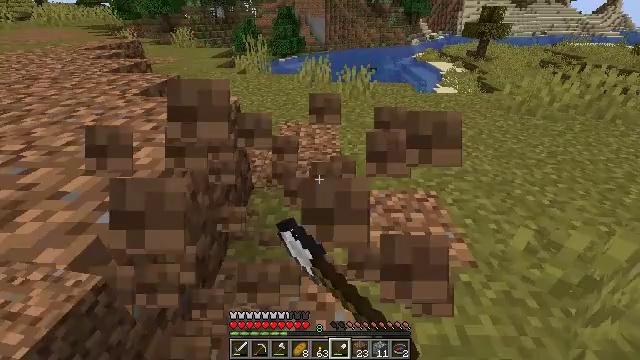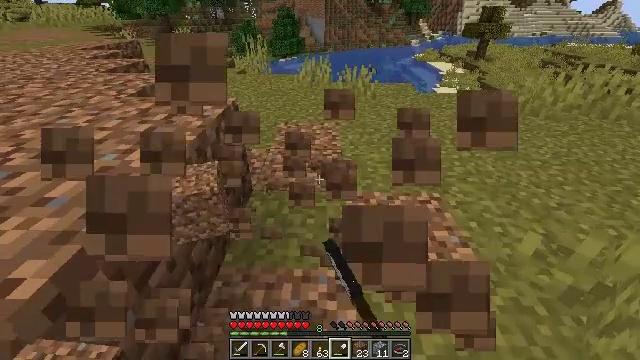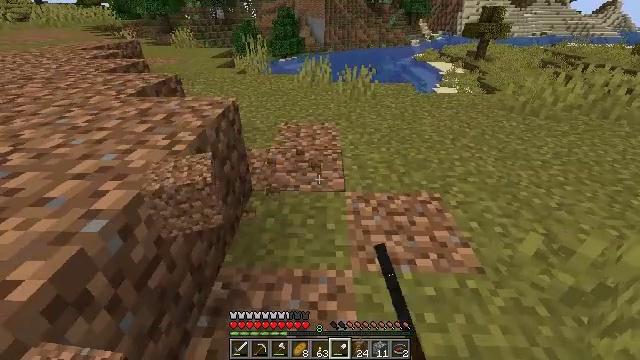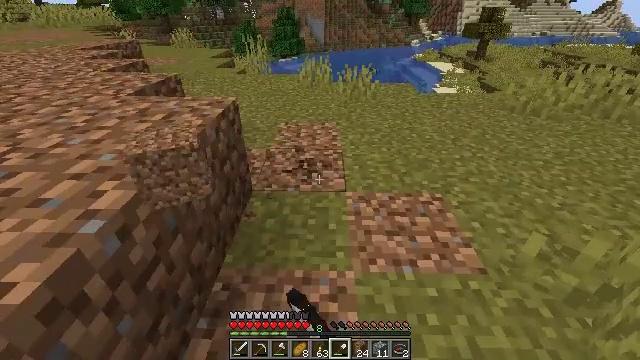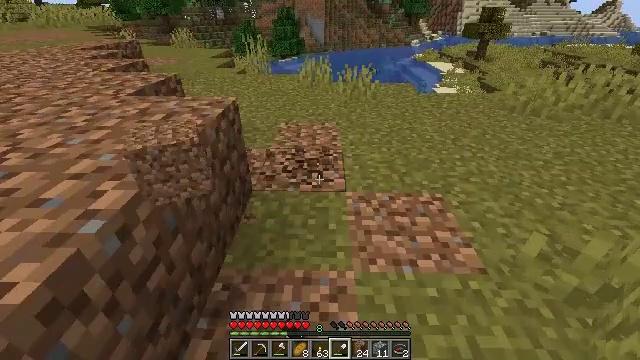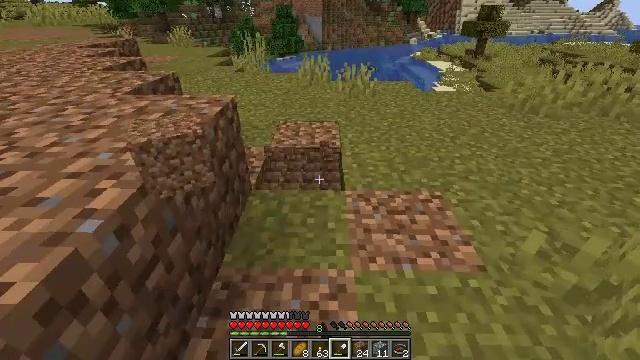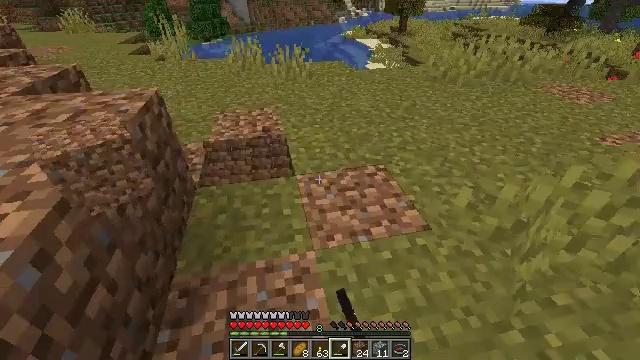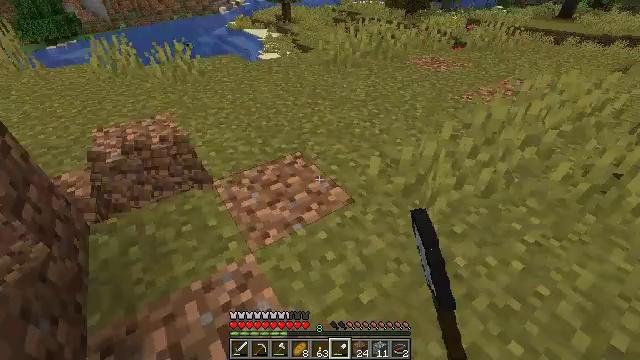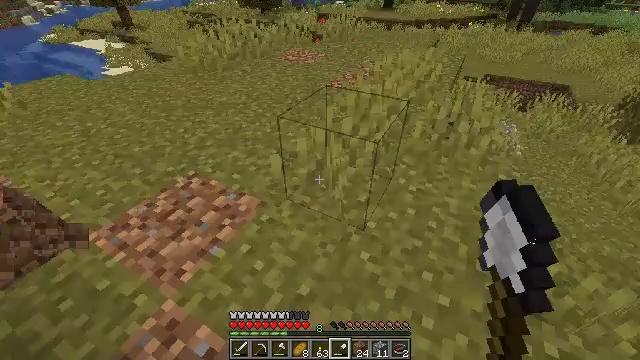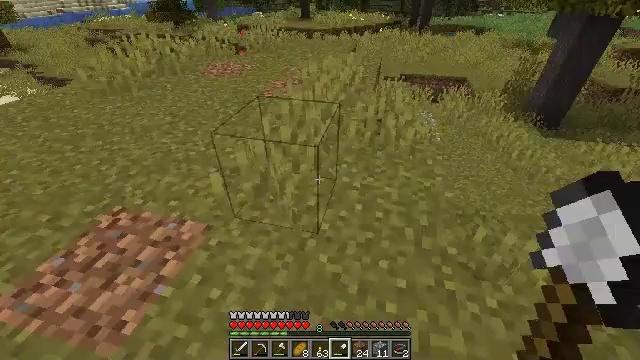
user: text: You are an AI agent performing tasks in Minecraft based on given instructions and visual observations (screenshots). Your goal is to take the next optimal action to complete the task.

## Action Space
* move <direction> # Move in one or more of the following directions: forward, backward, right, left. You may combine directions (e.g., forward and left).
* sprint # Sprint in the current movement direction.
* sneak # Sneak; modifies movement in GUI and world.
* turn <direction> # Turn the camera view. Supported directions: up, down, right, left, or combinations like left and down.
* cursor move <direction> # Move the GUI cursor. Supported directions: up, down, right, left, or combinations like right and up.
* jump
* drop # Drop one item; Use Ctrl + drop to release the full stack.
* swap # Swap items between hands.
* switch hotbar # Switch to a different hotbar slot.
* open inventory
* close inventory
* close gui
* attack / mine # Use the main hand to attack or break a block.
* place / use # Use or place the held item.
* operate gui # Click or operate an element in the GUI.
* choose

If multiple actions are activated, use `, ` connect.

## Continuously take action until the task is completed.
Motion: motion action
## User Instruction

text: Gather dirt.
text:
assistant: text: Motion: attack / mine
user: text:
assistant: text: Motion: attack / mine
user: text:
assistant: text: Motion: attack / mine
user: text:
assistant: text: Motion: attack / mine
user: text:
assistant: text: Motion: attack / mine
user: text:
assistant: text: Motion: turn right and down
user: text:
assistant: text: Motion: turn right and down
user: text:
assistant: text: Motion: turn right
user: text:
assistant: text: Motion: turn right and up
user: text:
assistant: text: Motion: no_op